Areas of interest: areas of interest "Guangzhou Nanying Motor Vehicle Testing Co., Ltd."
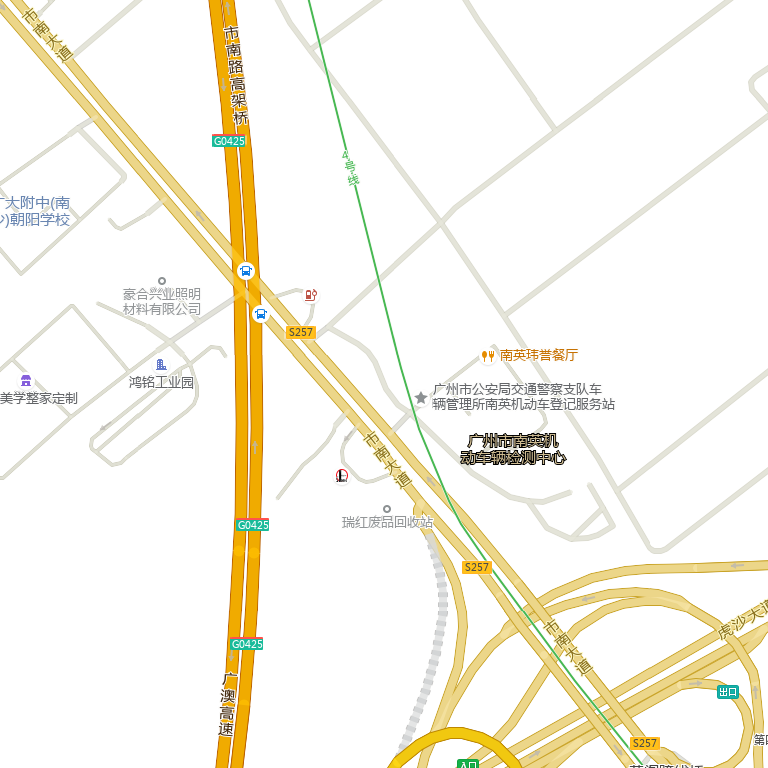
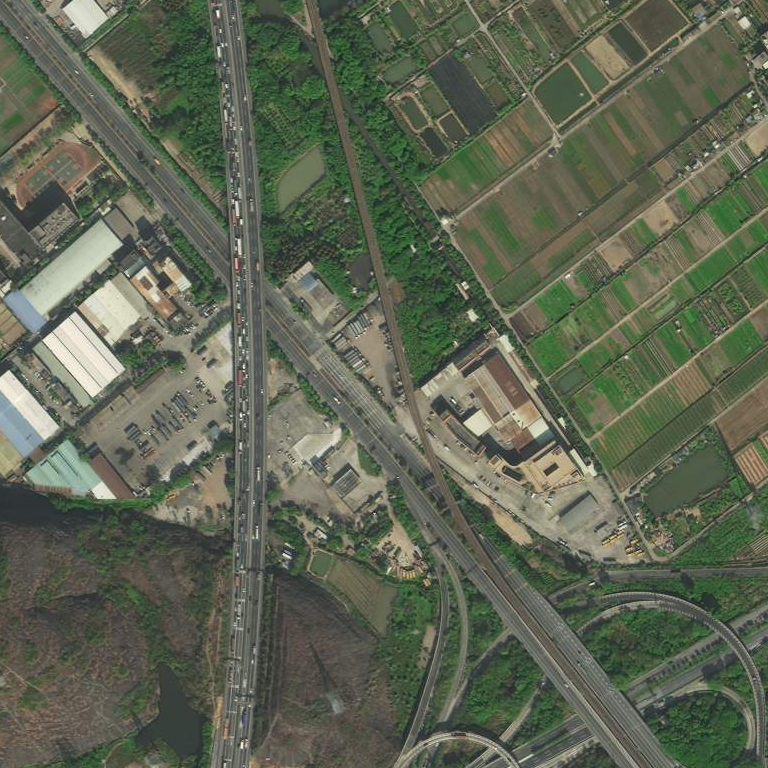